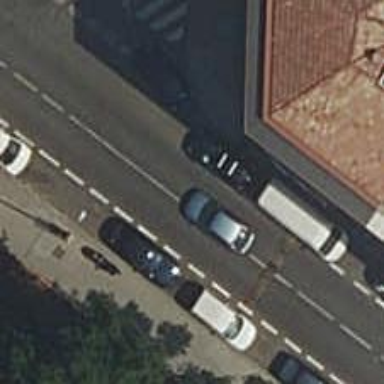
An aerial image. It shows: Traffic hump for calming the traffic.